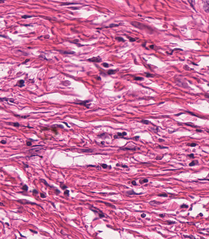
Tumor epithelial tissue: no
Tumor-associated stroma tissue: yes
Normal tissue: no